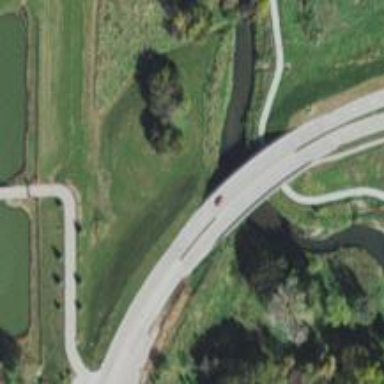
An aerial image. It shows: Secondary road crossing bridge.